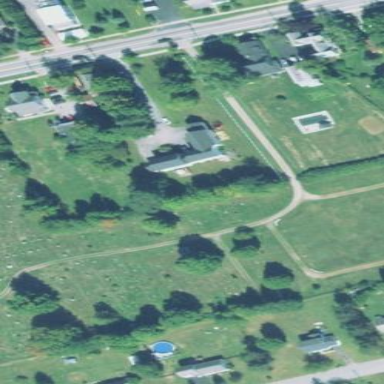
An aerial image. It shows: Cemetery.